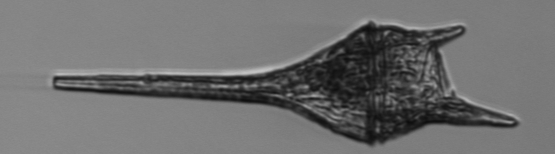
Label: Tripos_furca